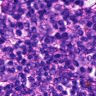
Metastatic tissue present: no